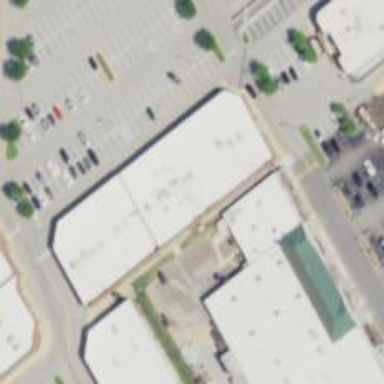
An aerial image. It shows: Retail building.